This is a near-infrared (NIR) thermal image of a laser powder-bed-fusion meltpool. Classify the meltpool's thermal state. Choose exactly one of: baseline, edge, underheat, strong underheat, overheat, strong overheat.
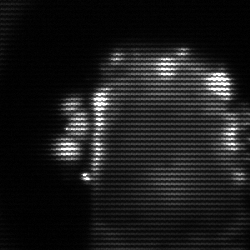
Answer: baseline